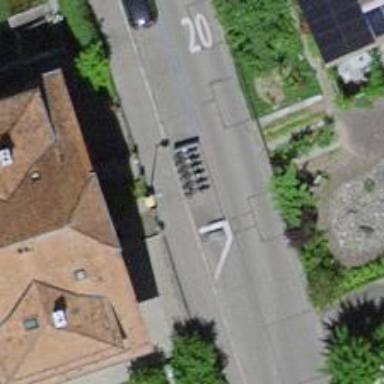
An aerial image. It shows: Bicycle rental service.